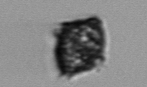
Label: Kryptoperidinium_triquetrum